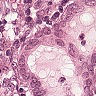
Metastatic tissue present: yes